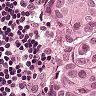
Metastatic tissue present: yes